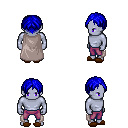
a pixel art fantasy rpg character, male body template, dark elf, purple skin, gray cape, magenta pants, blue parted hairstyle, brown slippers, four views (front, back, left, right), 2x2 character sprite sheet, small pixel art, hard edges, no anti-aliasing